Question:
I am working on WooCommerce site, for some reason I want to display "Continue Shopping" button and "View Cart" button together after adding product to the cart. I found the file wc-cart-function.php that says Output success message to show message but I couldn't return view cart and continue shopping's $message variable with single return '$message'.
Thanks in advance.
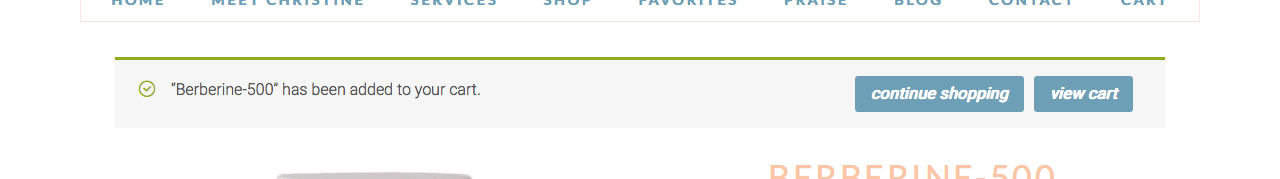
Answer: I believe you can do it this way.
'''
function filter_wc_add_to_cart_message_html( $message, $products ) {
$return_to = apply_filters(
'woocommerce_continue_shopping_redirect',
wc_get_raw_referer() ? wp_validate_redirect( wc_get_raw_referer(), false ) : wc_get_page_permalink( 'shop' )
);
$continue = sprintf(
'<a href="%s" class="button wc-forward">%s</a>',
esc_url( $return_to ),
esc_html__( 'Continue shopping', 'woocommerce' )
);
$message .= $continue;
return $message;
};
add_filter( 'wc_add_to_cart_message_html', 'filter_wc_add_to_cart_message_html', 10, 2 );
'''
For more details take a look at "wc_add_to_cart_message_html" hook.